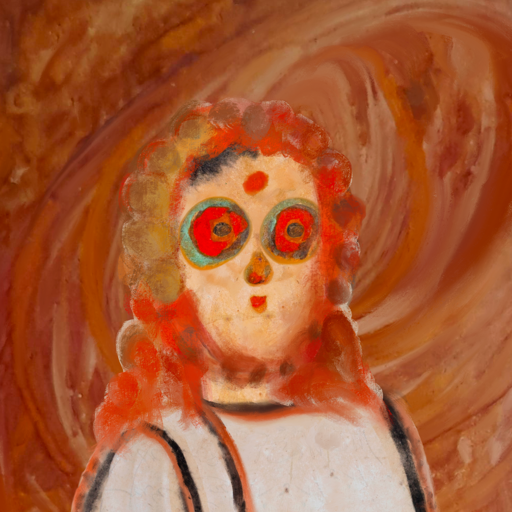
Background: Pious_Lady, Head And Neck Front: Childish, Face Front: Sisters, Bust: Roy_Bahadur, Hair Front: Rupkatha, Head Accessory: Blank, Second Necklace: Blank, Necklace: Blank, Baby: Blank